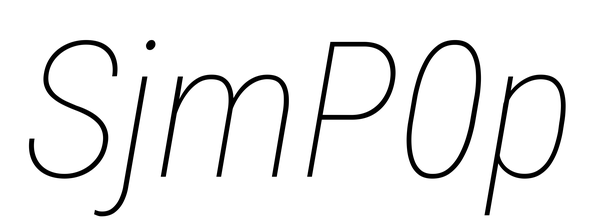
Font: Roboto-Italic_Condensed_Thin_Italic